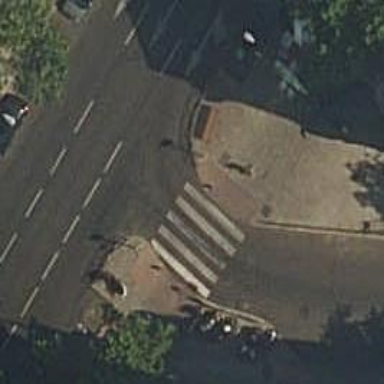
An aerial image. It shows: Uncontrolled zebra crossing on the road.